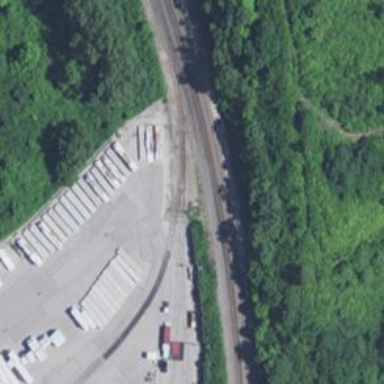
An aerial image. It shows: Railway yard in service.